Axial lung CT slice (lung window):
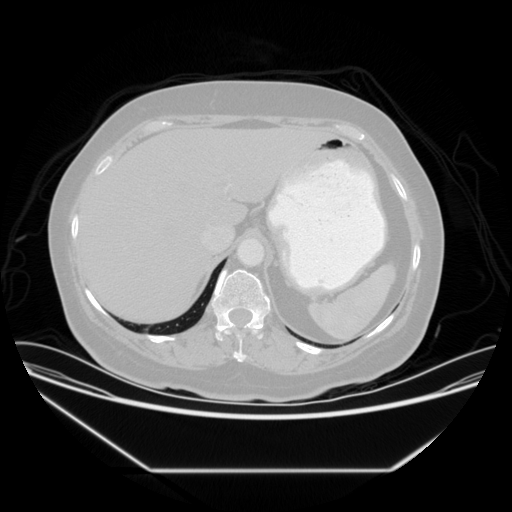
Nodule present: no